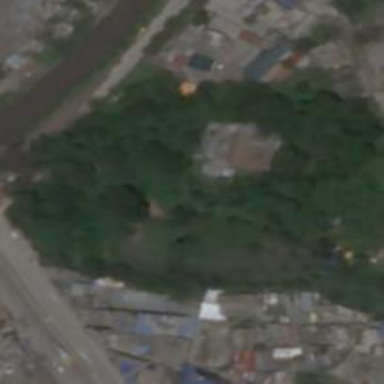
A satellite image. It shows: Place of worship located within forest area.